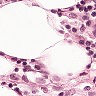
Metastatic tissue present: no